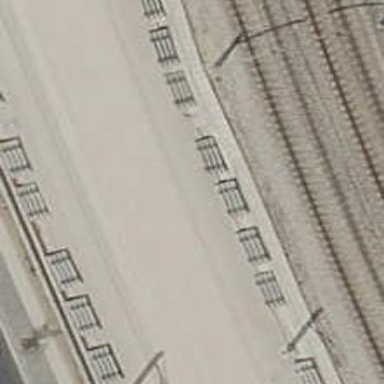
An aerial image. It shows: Railway track with contact lines for electrification.